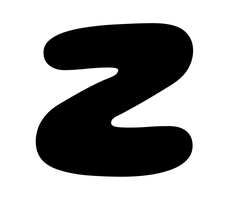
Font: Gluten_ExtraBold